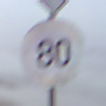
Verkehrszeichen: Geschwindigkeit80
Zusatzzeichen oben: EndeVorfahrtsstrasse
Umgebung: Outdoor, Nature
Tageszeit: MorningAfternoon
Wetter: Overcast
Licht: Natural
Jahreszeit: NotSpecified
Kontrast: LowContrast